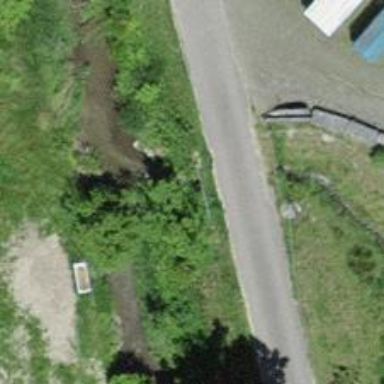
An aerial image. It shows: Culvert tunnel.